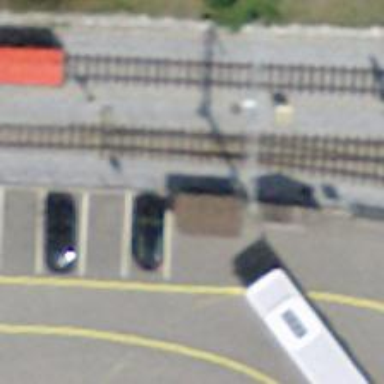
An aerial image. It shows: Railway switch.